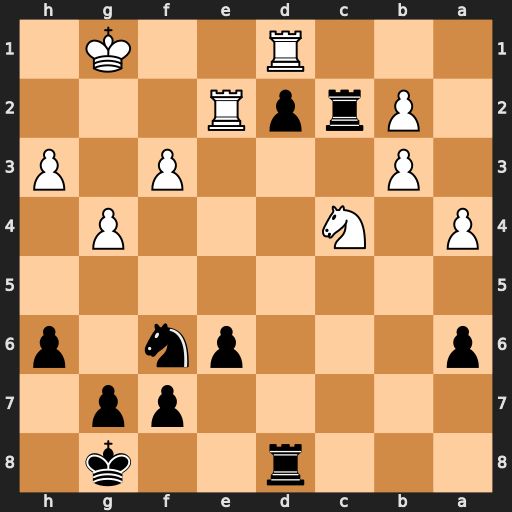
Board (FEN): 3r2k1/5pp1/p3pn1p/8/P1N3P1/1P3P1P/1PrpR3/3R2K1
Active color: b
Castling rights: -
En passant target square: -
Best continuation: Rc1 Ne3 Rd3 Rxd2 Rxd1+